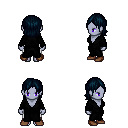
a pixel art fantasy rpg character, female body template, dark elf, purple skin, gray robe, white pants, raven long bangs hairstyle, brown shoes, four views (front, back, left, right), 2x2 character sprite sheet, small pixel art, hard edges, no anti-aliasing